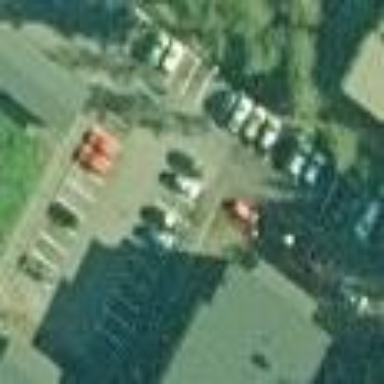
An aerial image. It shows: Parking area.